Aerial crown-view tile of a tropical tree (Barro Colorado Island, Panama), acquired 20241216:
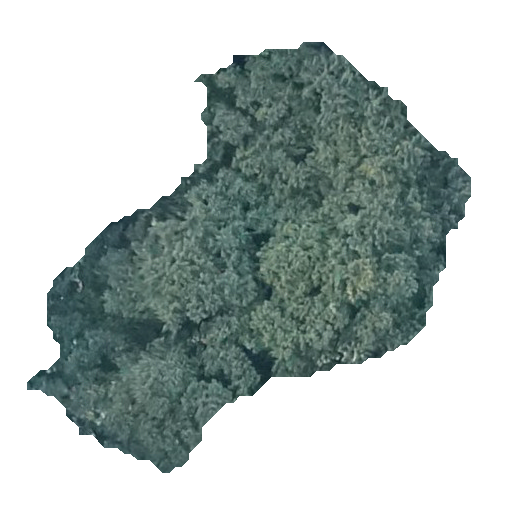
Species: Luehea seemannii
GBIF accepted scientific name: Luehea seemannii
Crown area: 152.135 m²